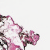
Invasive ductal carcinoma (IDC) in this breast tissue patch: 0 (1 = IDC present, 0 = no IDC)